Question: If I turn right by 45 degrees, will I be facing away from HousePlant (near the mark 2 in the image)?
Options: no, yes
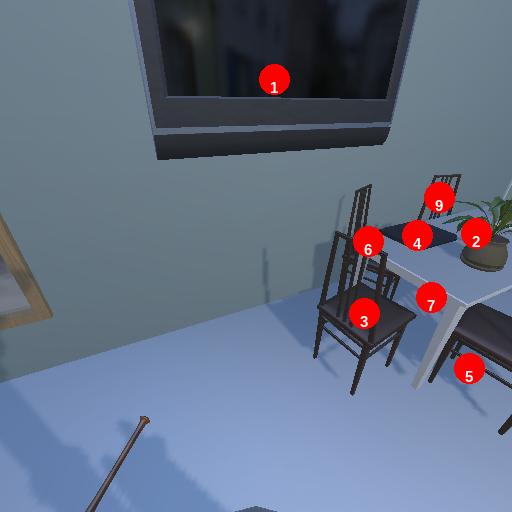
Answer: no